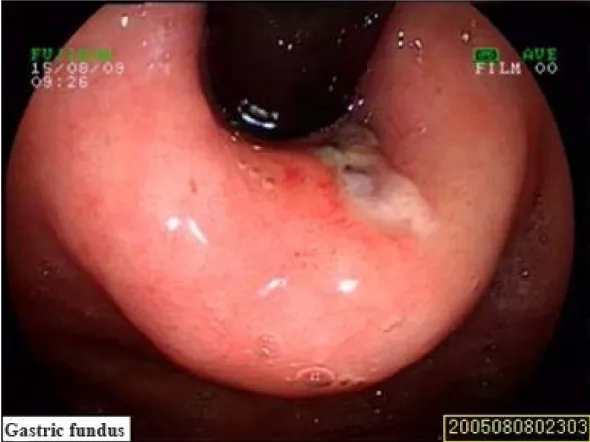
The Esophagogastroduodenoscopy revealed Mallory-Weiss syndrome.
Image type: endoscopy (gi_endoscopy)